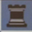
Piece: bR